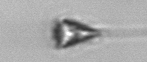
Label: Asterionellopsis_glacialis